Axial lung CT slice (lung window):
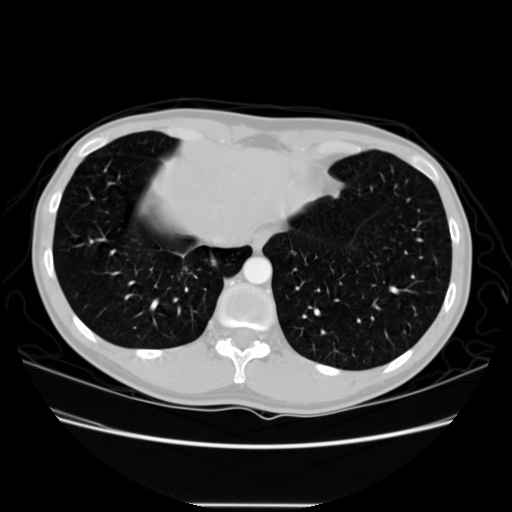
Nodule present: no